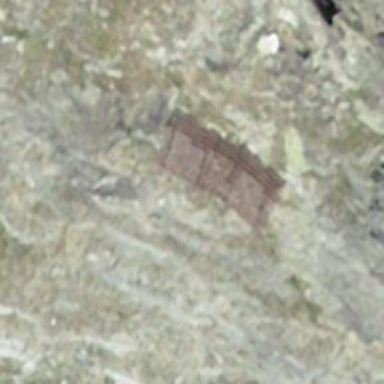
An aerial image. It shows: Snow fence.